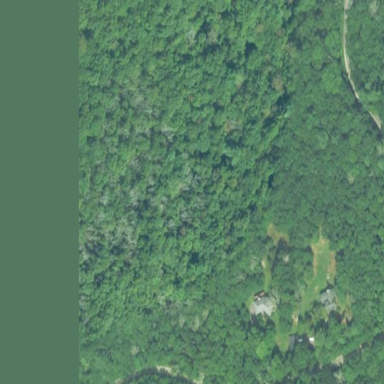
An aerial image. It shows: Mixed woodland with various types of leaves.